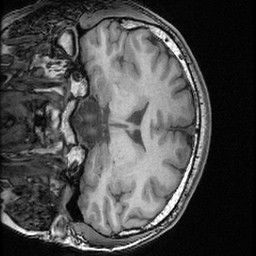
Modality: T1w
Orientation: coronal
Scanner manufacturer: ge
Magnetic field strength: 3 T
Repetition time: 0.008572 s
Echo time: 0.003384 s